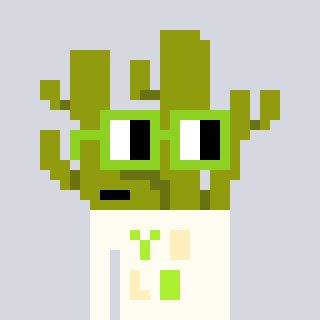
a pixel art character with square light green glasses, a cactus-shaped head and a grayscale-colored body on a cool background